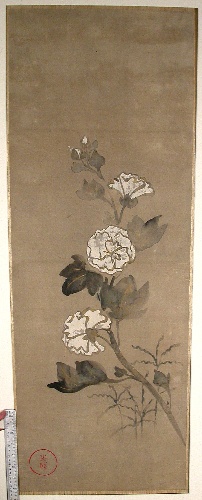
Title: 月に兎・牡丹・立葵図|Rabbits under the Moon, Peonies, and Hollyhocks
Artist: Ogata Kōrin
Artist bio: Japanese, 1658–1716
Date: 19th century
Object type: Painting
Classification: Paintings
Medium: Set of three matted paintings; ink and color on paper
Culture: Japan
Period: Edo period (1615–1868)
Dimensions: 39 7/16 x 14 3/16 in. (100.2 x 36 cm)
Department: Asian Art
Credit line: Gift of Francis Lathrop, 1908
Accession year: 1908
Repository: Metropolitan Museum of Art, New York, NY
Tags: Flowers